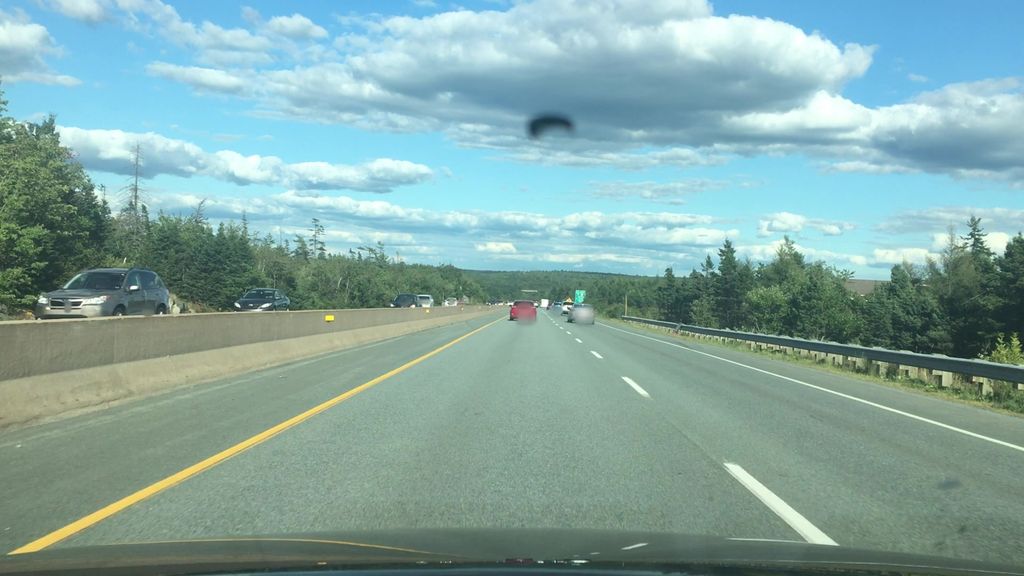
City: halifax